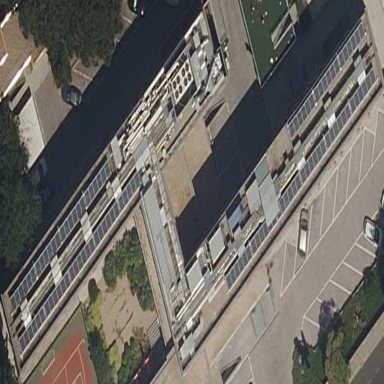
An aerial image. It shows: Part of building.